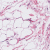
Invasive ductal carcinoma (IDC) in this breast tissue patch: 0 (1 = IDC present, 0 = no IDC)